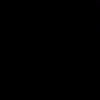
Label: space